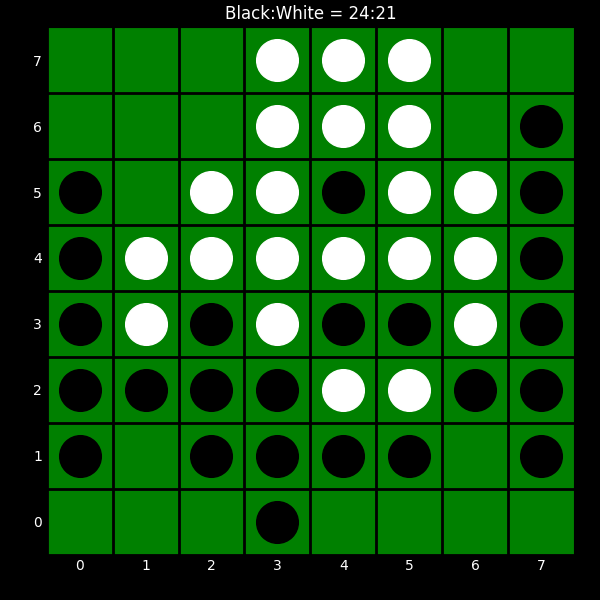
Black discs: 24
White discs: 21